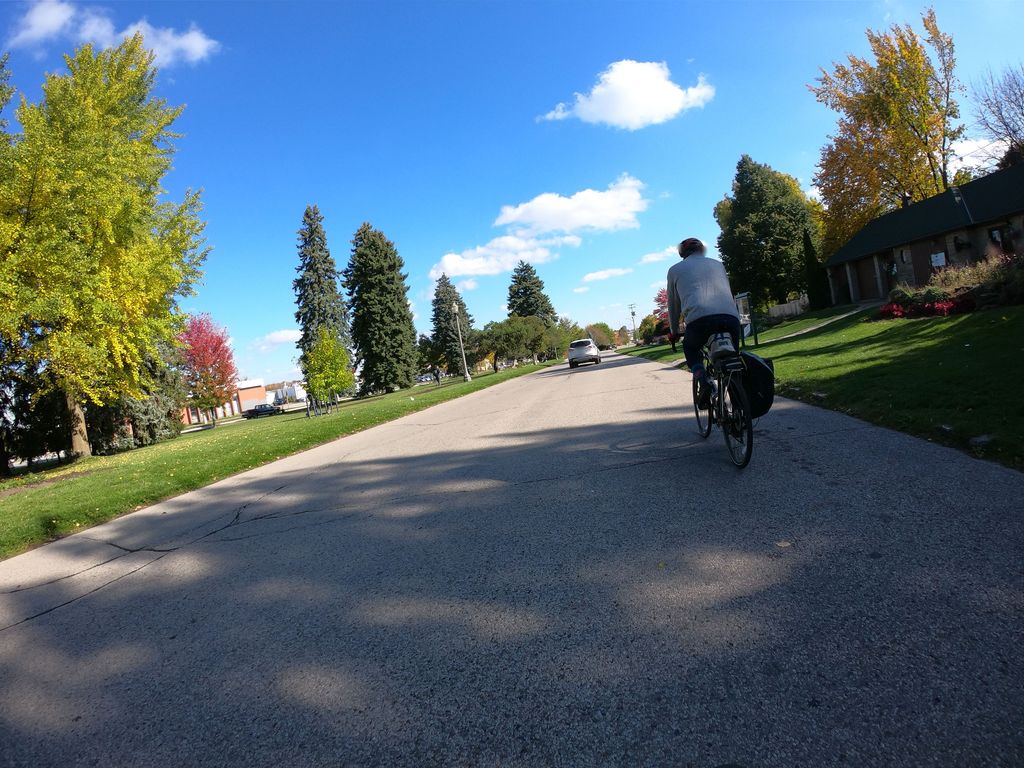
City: kitchener-waterloo